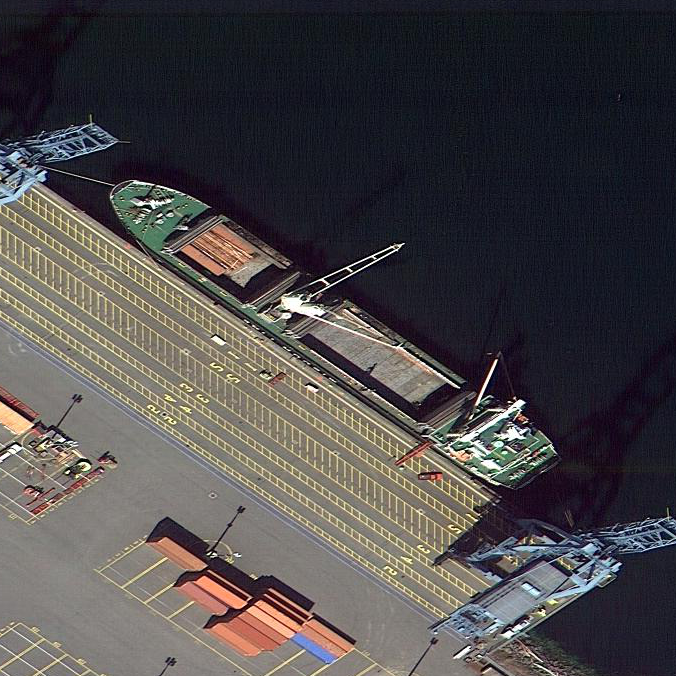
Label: civil